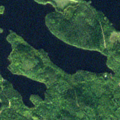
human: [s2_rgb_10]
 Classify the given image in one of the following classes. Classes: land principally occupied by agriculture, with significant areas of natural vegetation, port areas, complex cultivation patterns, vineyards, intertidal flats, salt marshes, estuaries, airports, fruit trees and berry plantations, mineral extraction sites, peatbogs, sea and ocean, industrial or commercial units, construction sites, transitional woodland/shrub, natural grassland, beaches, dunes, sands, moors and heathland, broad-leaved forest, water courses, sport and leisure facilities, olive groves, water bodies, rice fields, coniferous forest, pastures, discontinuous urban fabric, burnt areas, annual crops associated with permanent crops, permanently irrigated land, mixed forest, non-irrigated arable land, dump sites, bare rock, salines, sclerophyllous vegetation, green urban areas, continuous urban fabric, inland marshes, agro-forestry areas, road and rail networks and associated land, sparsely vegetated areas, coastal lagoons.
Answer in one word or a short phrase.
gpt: coniferous forest, mixed forest, water bodies